Question: I'm creating a QR Code scanner app using Xamarin and with a newly created cross-platform project, I downloaded ZXing.net.mobile.form from Nuget and I tried to run the App after downloaded, it doesn't go as expected. an Exception thrown, an Unhandled Exception: NullReferenceException.
No coding yet, the app straight down to exception. HELP~

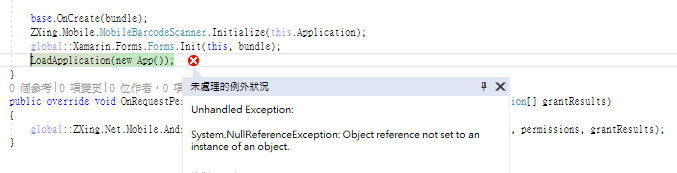
Answer: Well it seems like I have figured out the solution.
so basically, Update your XAMARIN.FORM to 3.0 and ANDROID SUPPORT to 27 then download ZXing.Net.Mobile.Form 2.4.1.
now go to your project folder, under Android, delete BIN & OBJ folder.
Back to Visual Studio, Clear & Rebuild.
Viola~ Problem Solved